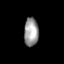
Tissue: lung
Cell type: Endothelial cells
Senescence score: 0.2436
Nuclear area (px): 402
Mean DAPI intensity: 154.774